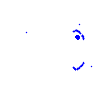
Particle: electron